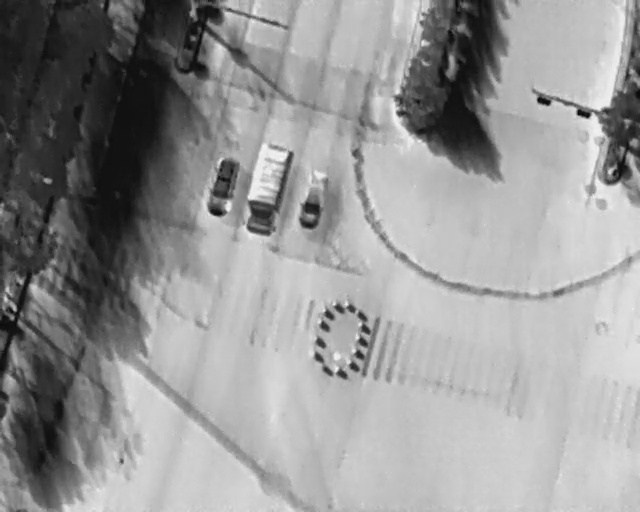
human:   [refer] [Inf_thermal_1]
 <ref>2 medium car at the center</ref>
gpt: <box>[[30, 33, 39, 38, 11], [44, 36, 53, 41, 11]]</box>